Field crop: maize
Growth stage: 1
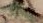
Species: atriplex